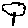
Label: tree